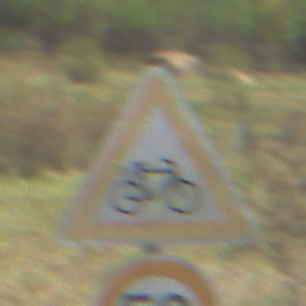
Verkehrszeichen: RadverkehrLinks
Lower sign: Geschwindigkeit50
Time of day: Midday
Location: Outdoor (Nature)
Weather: PartlyCloudy
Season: Autumn
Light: Natural